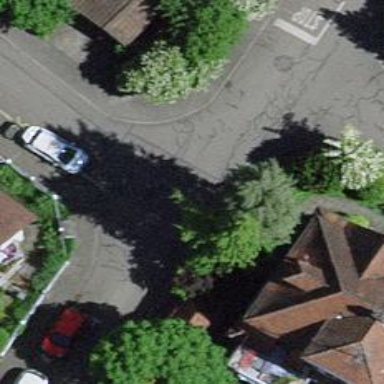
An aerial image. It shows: Residential road with asphalt surface. There are sidewalks on both sides of the road.